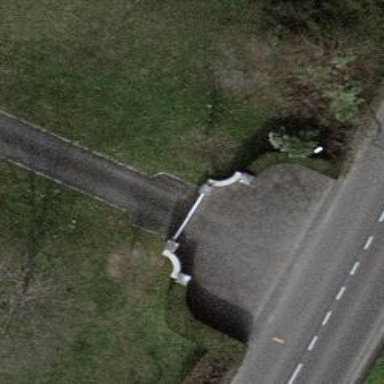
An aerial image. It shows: Gate.